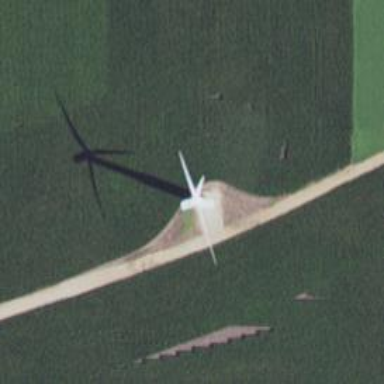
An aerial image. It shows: Wind turbine power generator.